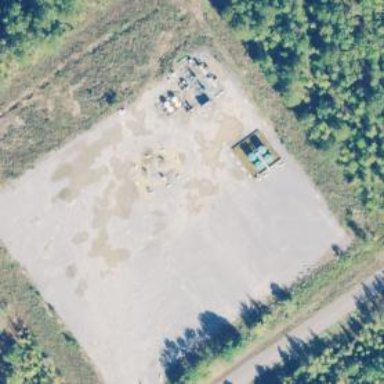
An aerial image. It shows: Petroleum well.